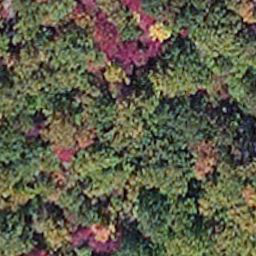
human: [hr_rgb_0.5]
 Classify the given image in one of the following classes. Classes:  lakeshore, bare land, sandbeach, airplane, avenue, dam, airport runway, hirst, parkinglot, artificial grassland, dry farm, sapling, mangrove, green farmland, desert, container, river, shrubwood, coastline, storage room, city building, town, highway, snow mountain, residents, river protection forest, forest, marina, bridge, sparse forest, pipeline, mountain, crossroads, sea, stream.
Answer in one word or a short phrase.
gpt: mangrove